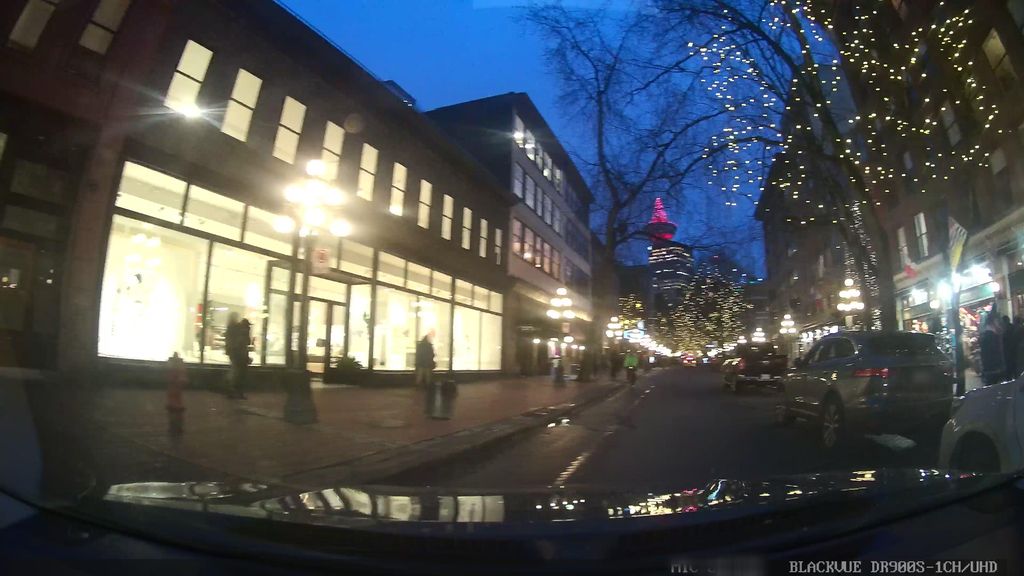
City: vancouver